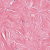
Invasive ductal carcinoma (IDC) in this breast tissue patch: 0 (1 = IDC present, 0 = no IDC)